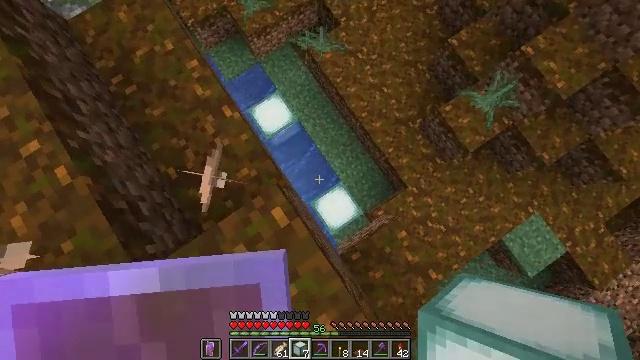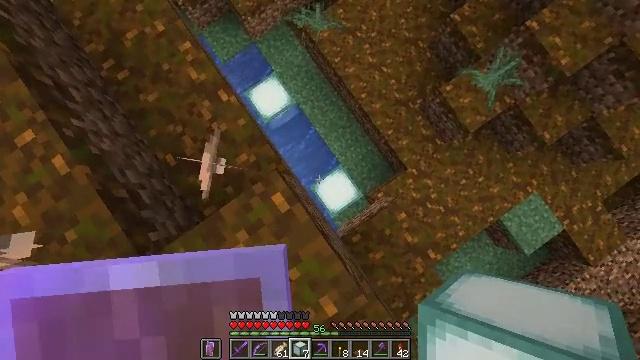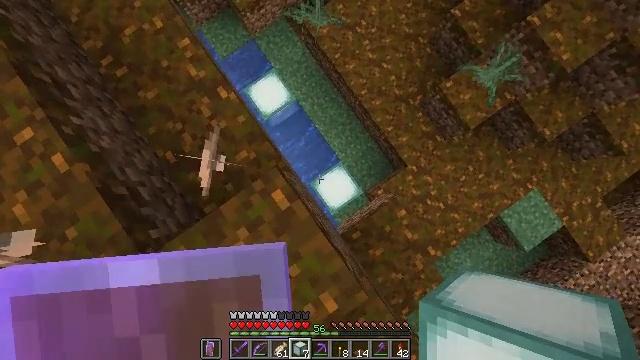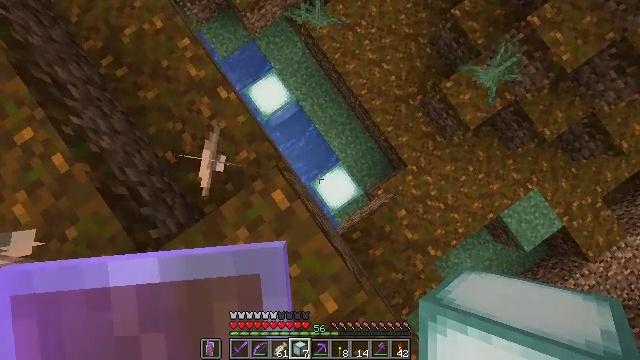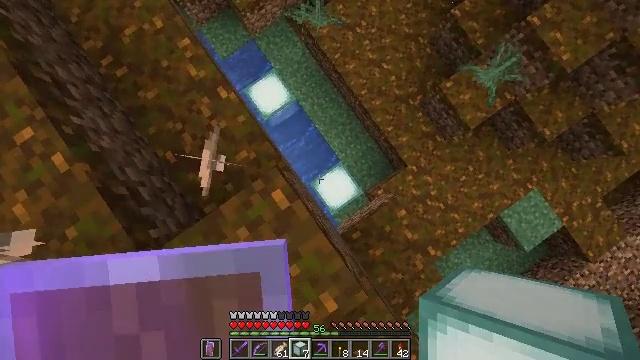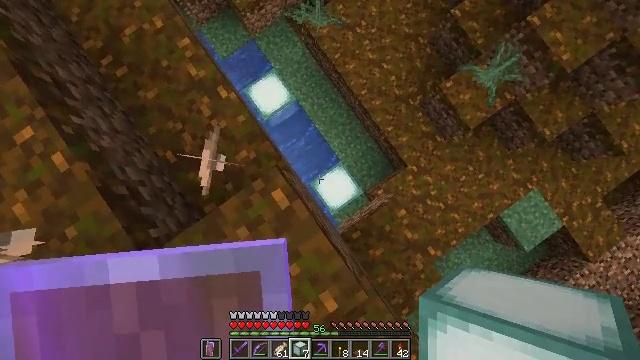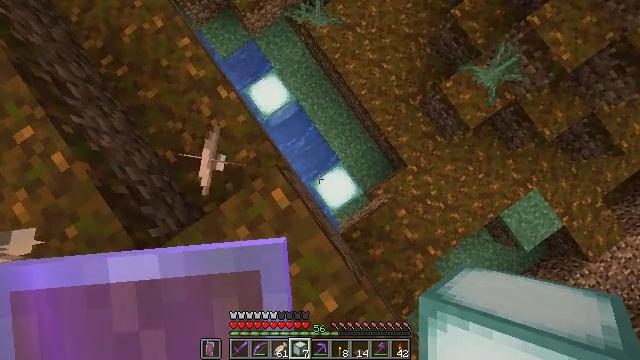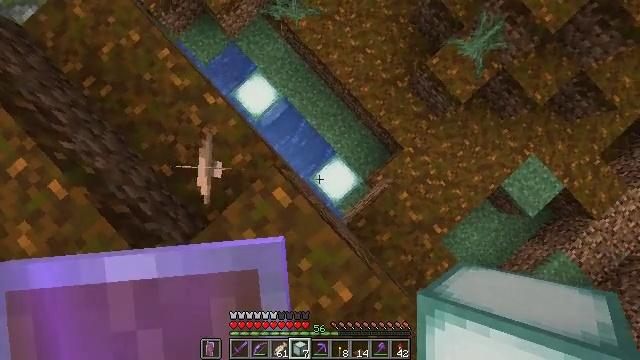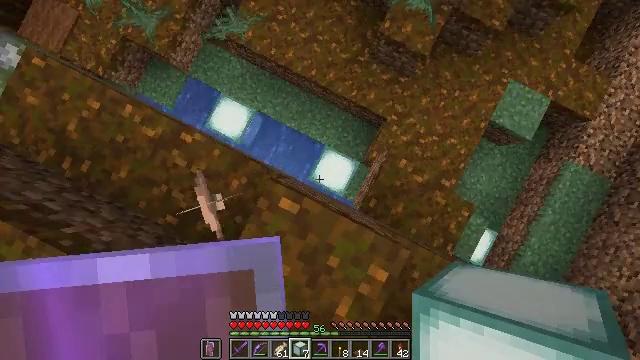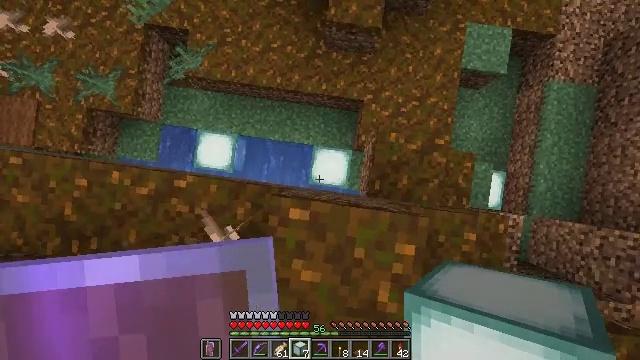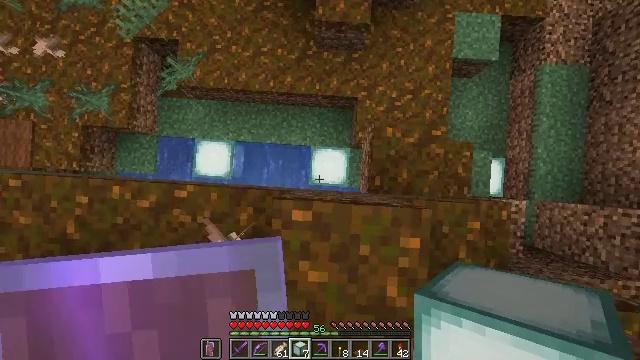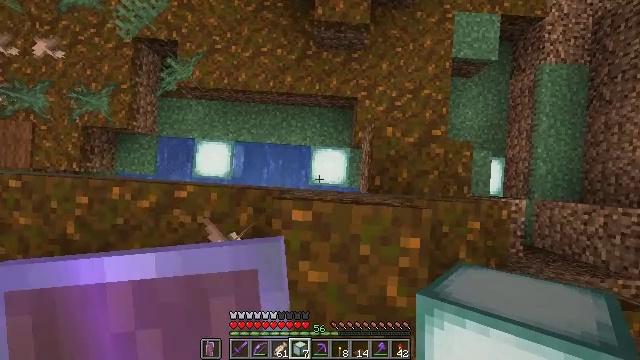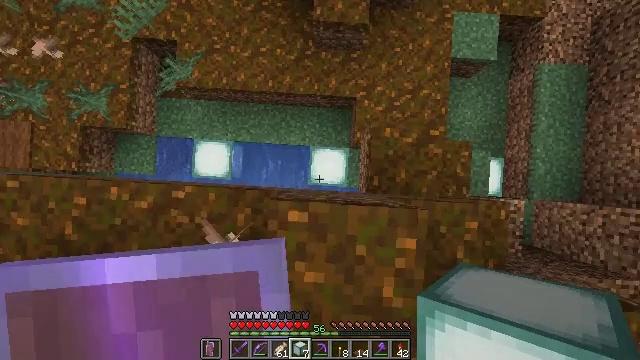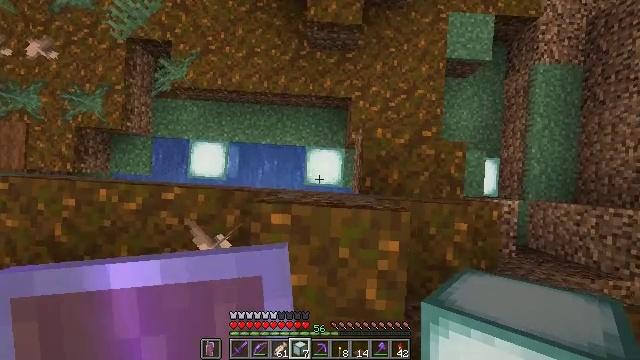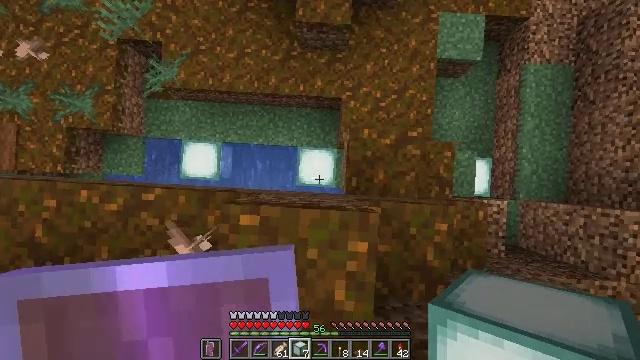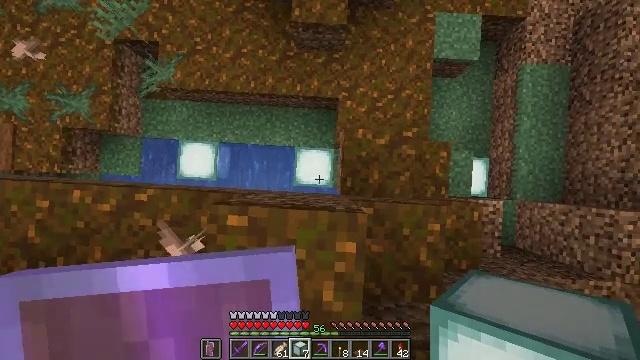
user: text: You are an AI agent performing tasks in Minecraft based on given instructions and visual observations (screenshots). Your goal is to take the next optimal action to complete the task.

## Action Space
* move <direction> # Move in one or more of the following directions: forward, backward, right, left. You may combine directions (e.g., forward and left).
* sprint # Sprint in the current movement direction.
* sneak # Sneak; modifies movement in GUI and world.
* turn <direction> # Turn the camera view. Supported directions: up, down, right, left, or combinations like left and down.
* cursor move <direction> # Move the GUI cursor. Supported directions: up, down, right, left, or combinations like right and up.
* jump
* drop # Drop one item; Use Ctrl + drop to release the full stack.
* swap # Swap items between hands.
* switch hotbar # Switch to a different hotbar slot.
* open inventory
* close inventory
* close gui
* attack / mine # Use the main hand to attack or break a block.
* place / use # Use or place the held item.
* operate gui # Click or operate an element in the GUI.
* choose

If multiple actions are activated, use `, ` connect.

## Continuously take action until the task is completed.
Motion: motion action
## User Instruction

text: Break the glowing sea lantern block.
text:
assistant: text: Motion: turn right and down
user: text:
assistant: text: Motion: no_op
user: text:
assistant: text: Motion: no_op
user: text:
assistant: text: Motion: no_op
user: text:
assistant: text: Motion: no_op
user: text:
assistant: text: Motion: no_op
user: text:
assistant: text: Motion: turn right and down
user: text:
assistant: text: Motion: turn right and down
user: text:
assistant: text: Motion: turn right and down
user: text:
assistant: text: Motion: turn right
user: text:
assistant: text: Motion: no_op
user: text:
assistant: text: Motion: move right
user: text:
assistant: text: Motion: move right
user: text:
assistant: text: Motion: move right
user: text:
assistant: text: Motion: no_op
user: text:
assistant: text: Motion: no_op
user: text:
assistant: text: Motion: no_op
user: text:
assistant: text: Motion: no_op
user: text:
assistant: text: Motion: no_op
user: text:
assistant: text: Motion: no_op
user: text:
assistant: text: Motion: no_op
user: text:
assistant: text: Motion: no_op
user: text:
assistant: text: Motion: no_op
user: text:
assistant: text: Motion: no_op
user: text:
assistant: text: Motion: no_op
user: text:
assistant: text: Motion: no_op
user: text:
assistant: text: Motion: no_op
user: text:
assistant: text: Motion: no_op
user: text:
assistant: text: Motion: no_op
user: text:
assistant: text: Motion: no_op